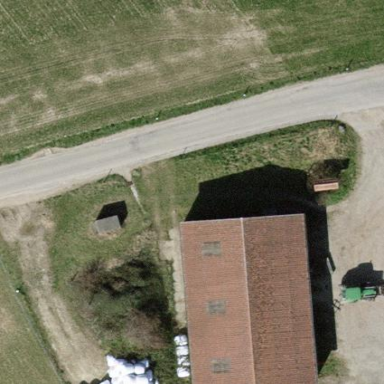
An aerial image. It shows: Shed.